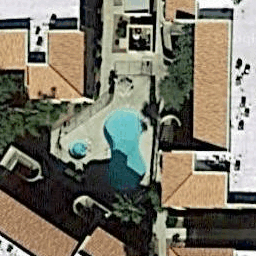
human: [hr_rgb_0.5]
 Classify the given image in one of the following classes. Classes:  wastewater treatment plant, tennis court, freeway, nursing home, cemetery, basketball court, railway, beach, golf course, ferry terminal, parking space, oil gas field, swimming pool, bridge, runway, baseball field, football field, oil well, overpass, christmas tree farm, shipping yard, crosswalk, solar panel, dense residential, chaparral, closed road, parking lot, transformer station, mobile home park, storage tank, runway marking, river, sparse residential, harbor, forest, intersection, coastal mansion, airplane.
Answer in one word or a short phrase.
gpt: swimming pool